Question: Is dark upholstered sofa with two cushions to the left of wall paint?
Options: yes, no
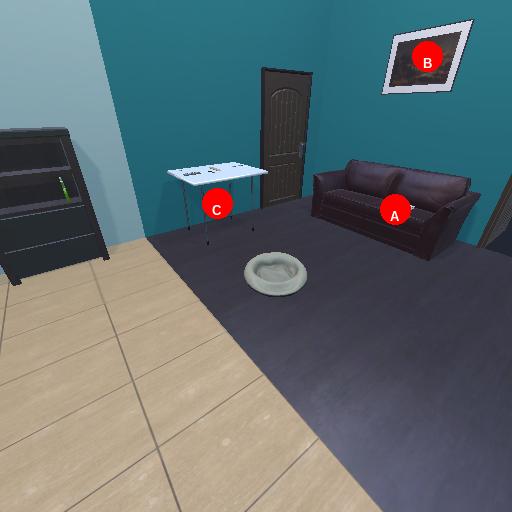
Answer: yes